Field crop: maize
Growth stage: 2
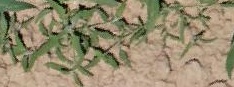
Species: atriplex